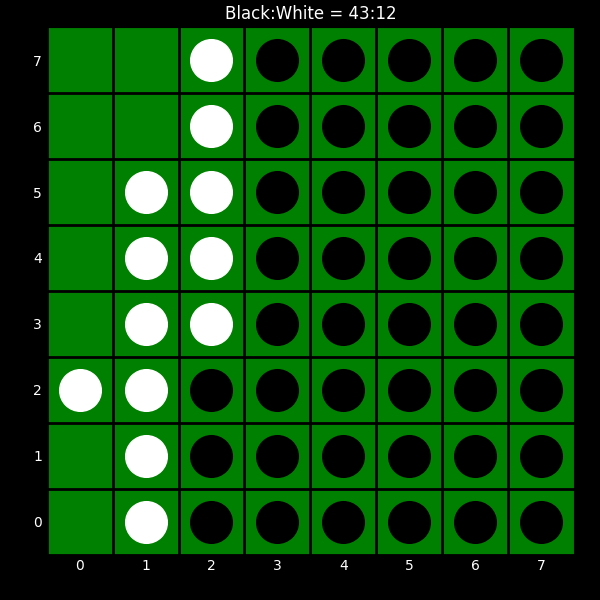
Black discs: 43
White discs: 12